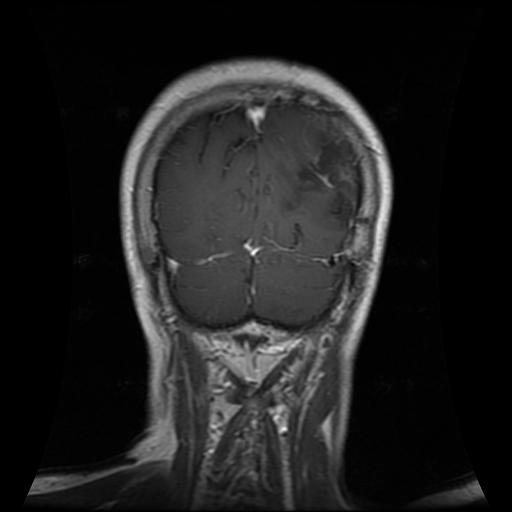
Label: glioma